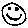
Label: smiley face